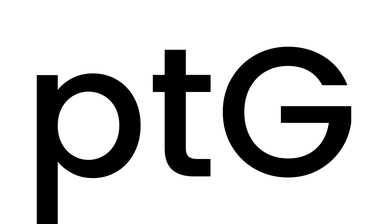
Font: Poppins-Medium